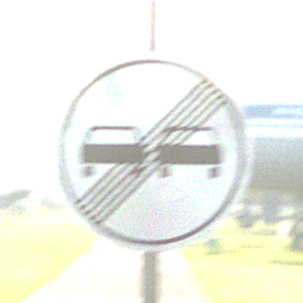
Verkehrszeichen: EndeUeberholverbot
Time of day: SunriseSunset
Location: Outdoor (Special)
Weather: Clear
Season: NotSpecified
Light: Natural